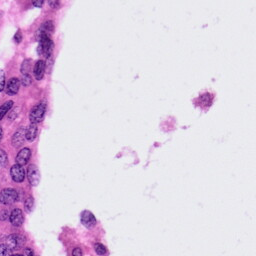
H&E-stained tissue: Colon